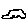
Label: car